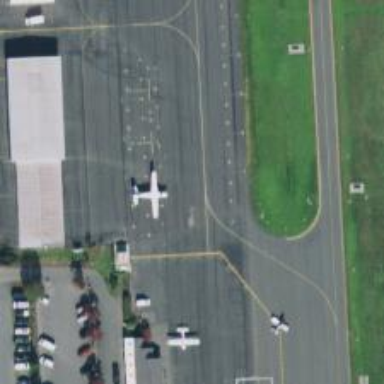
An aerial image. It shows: Image of taxiway at airport.